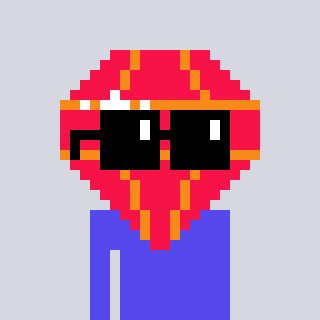
a pixel art character with square black sunglasses, a red diamond-shaped head and a computerblue-colored body on a cool background